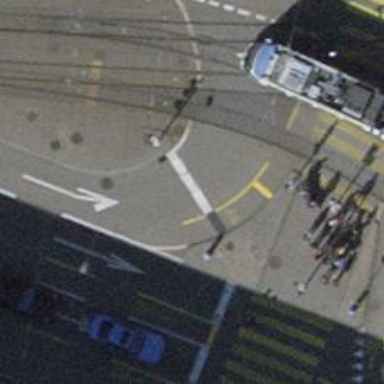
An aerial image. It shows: Road with traffic signals.